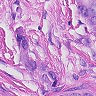
Metastatic tissue present: yes